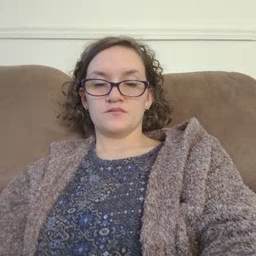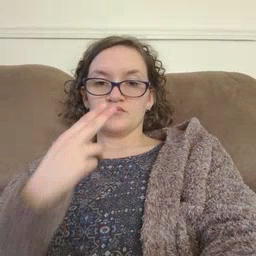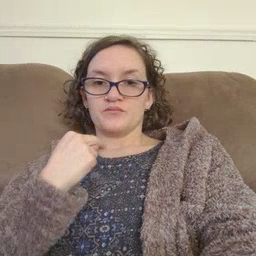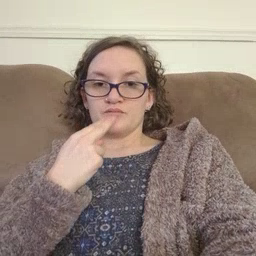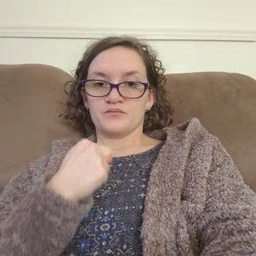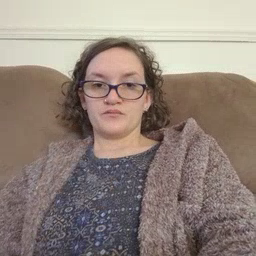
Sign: cute